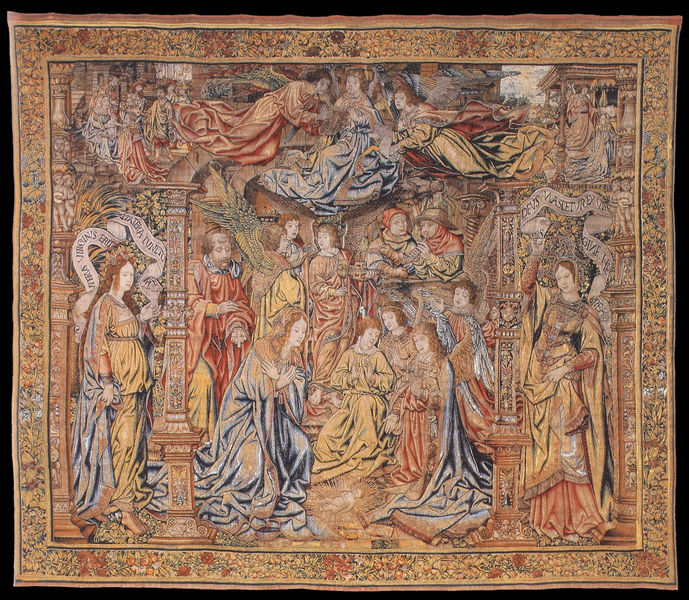
Titel: Die Anbetung der Hirten
Künstler: Pieter van Werkstatt Aelst
Institution: Trento, Museo Diocesano Tridentino
Schlagwörter: blau, frauen, menschen, bunt, kleid, kleider, säulen, teppich, gewand, gold, haare, fliegen, engel, schrift, banner, gobelin, wandteppich, verziert, anbetung, details, detailreich, maria geburt